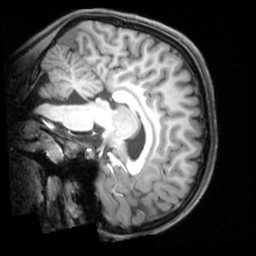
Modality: T1w
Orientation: sagittal
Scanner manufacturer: siemens
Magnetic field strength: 3 T
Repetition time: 1.9 s
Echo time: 0.00397 s